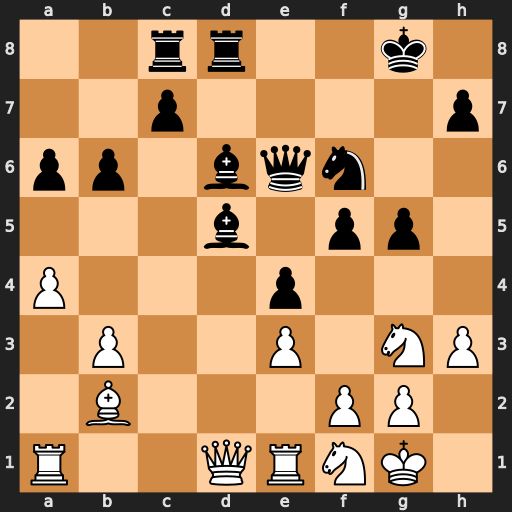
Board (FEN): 2rr2k1/2p4p/pp1bqn2/3b1pp1/P3p3/1P2P1NP/1B3PP1/R2QRNK1
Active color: w
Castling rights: -
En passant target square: -
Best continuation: Bxf6 Bxb3 Qb1